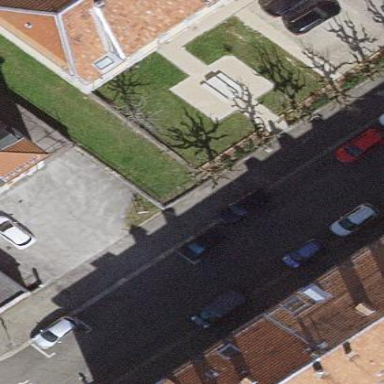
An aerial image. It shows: Residential garden area classified as leisure land.